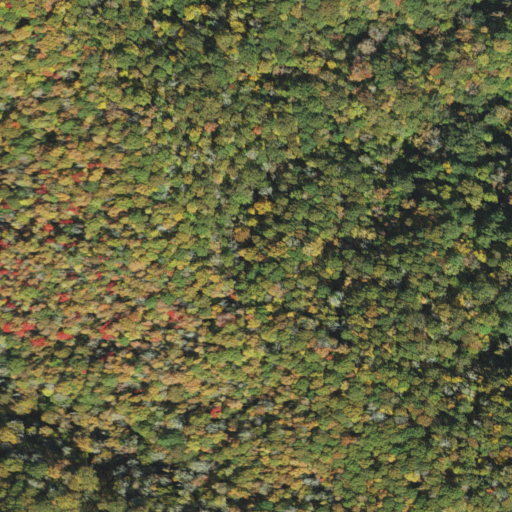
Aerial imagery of gap in North Carolina named Tuskee Gap containing deciduous forest and mixed forest